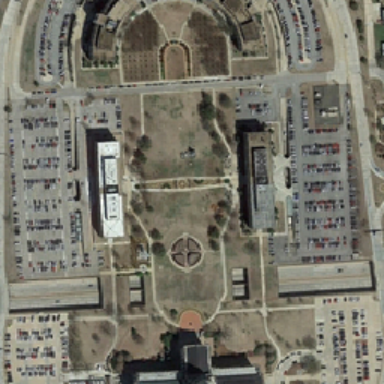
This is a circular square .